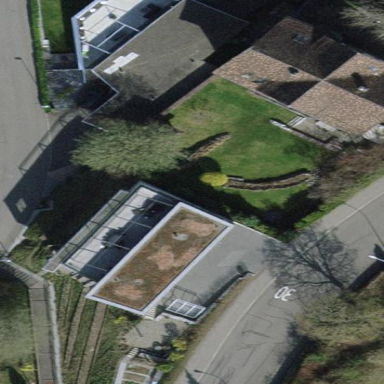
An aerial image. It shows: Detached building.